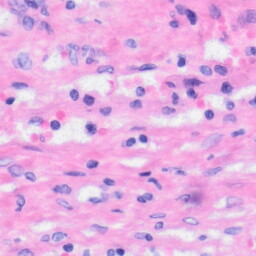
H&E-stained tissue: Liver